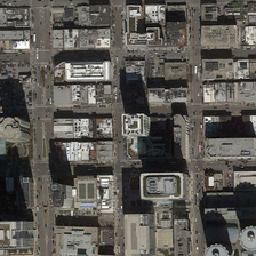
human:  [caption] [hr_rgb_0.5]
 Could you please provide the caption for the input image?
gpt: Advertising is a busy downtown.

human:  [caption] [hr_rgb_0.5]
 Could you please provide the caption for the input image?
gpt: There are many roads on both sides of the building.

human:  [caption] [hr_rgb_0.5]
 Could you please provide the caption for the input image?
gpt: Advertising is a busy center.

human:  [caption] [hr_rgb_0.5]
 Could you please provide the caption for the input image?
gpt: There are many streets on both sides of the building.

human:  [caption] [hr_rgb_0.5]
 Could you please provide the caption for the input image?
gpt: There are many streets on both sides of the building.